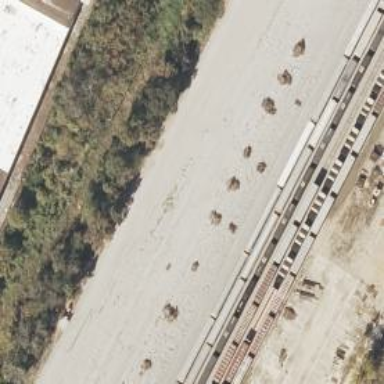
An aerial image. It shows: Abandoned railway yard is depicted.